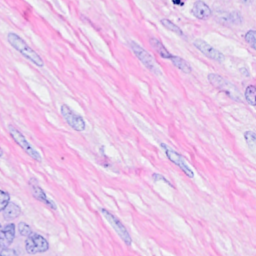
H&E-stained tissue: Breast